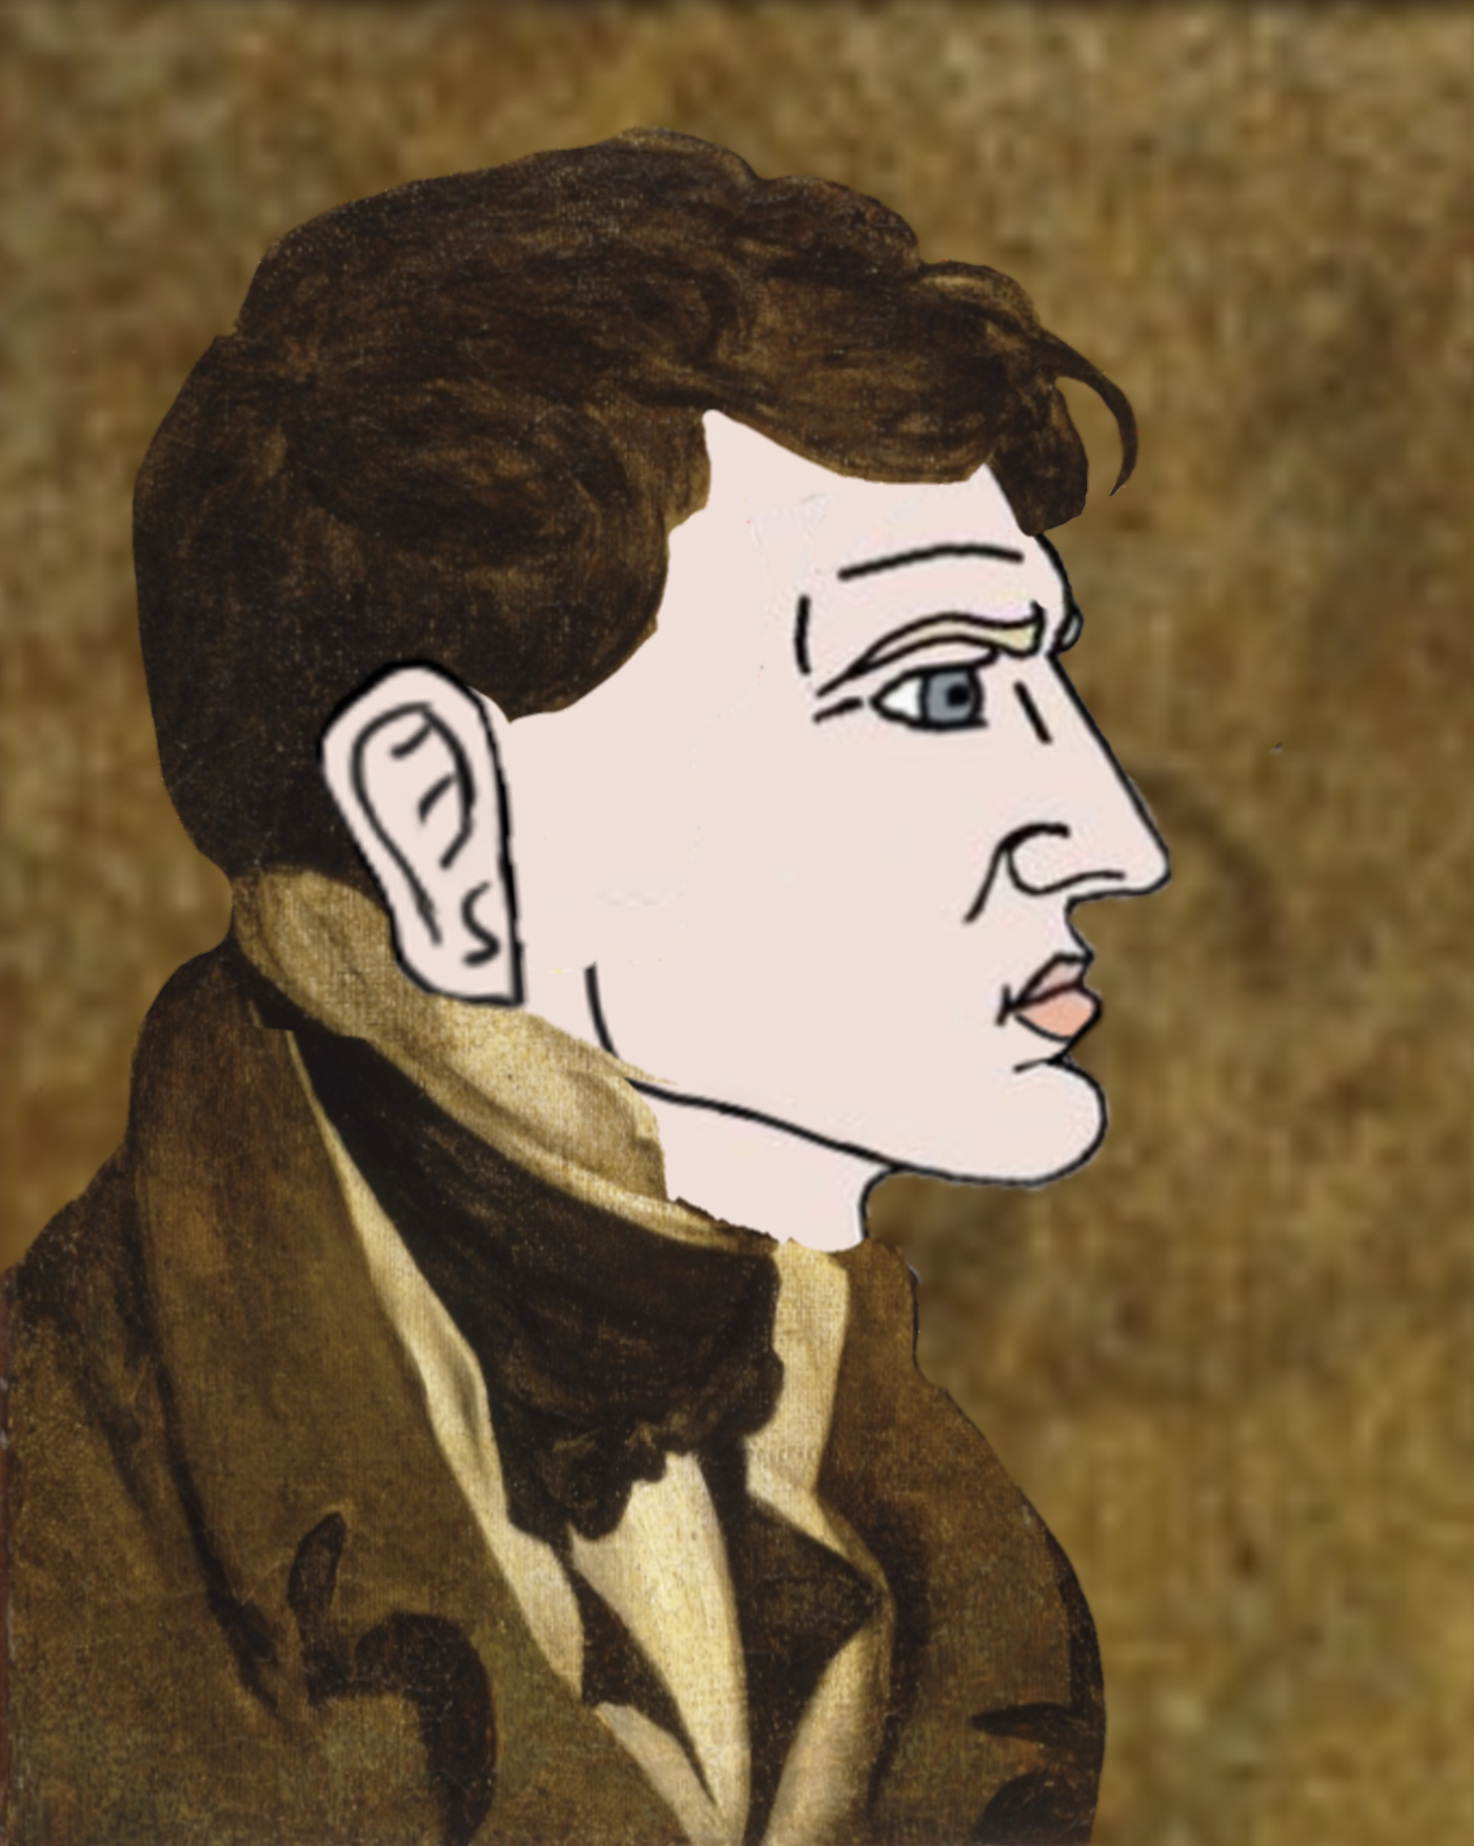
Label: 4_Yes_Chad